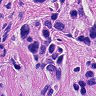
Metastatic tissue present: yes